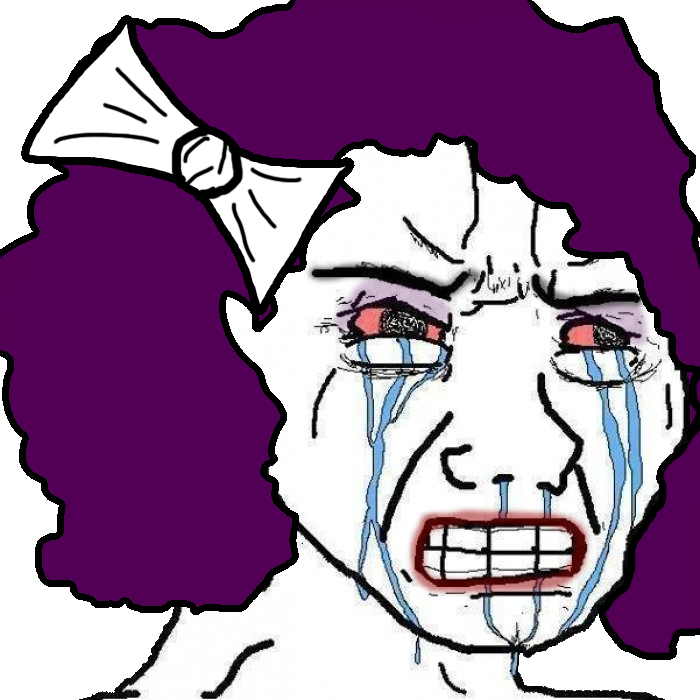
Label: 5_Crying_Wojak